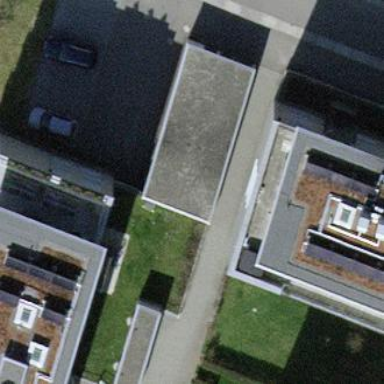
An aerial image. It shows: Group of garages.